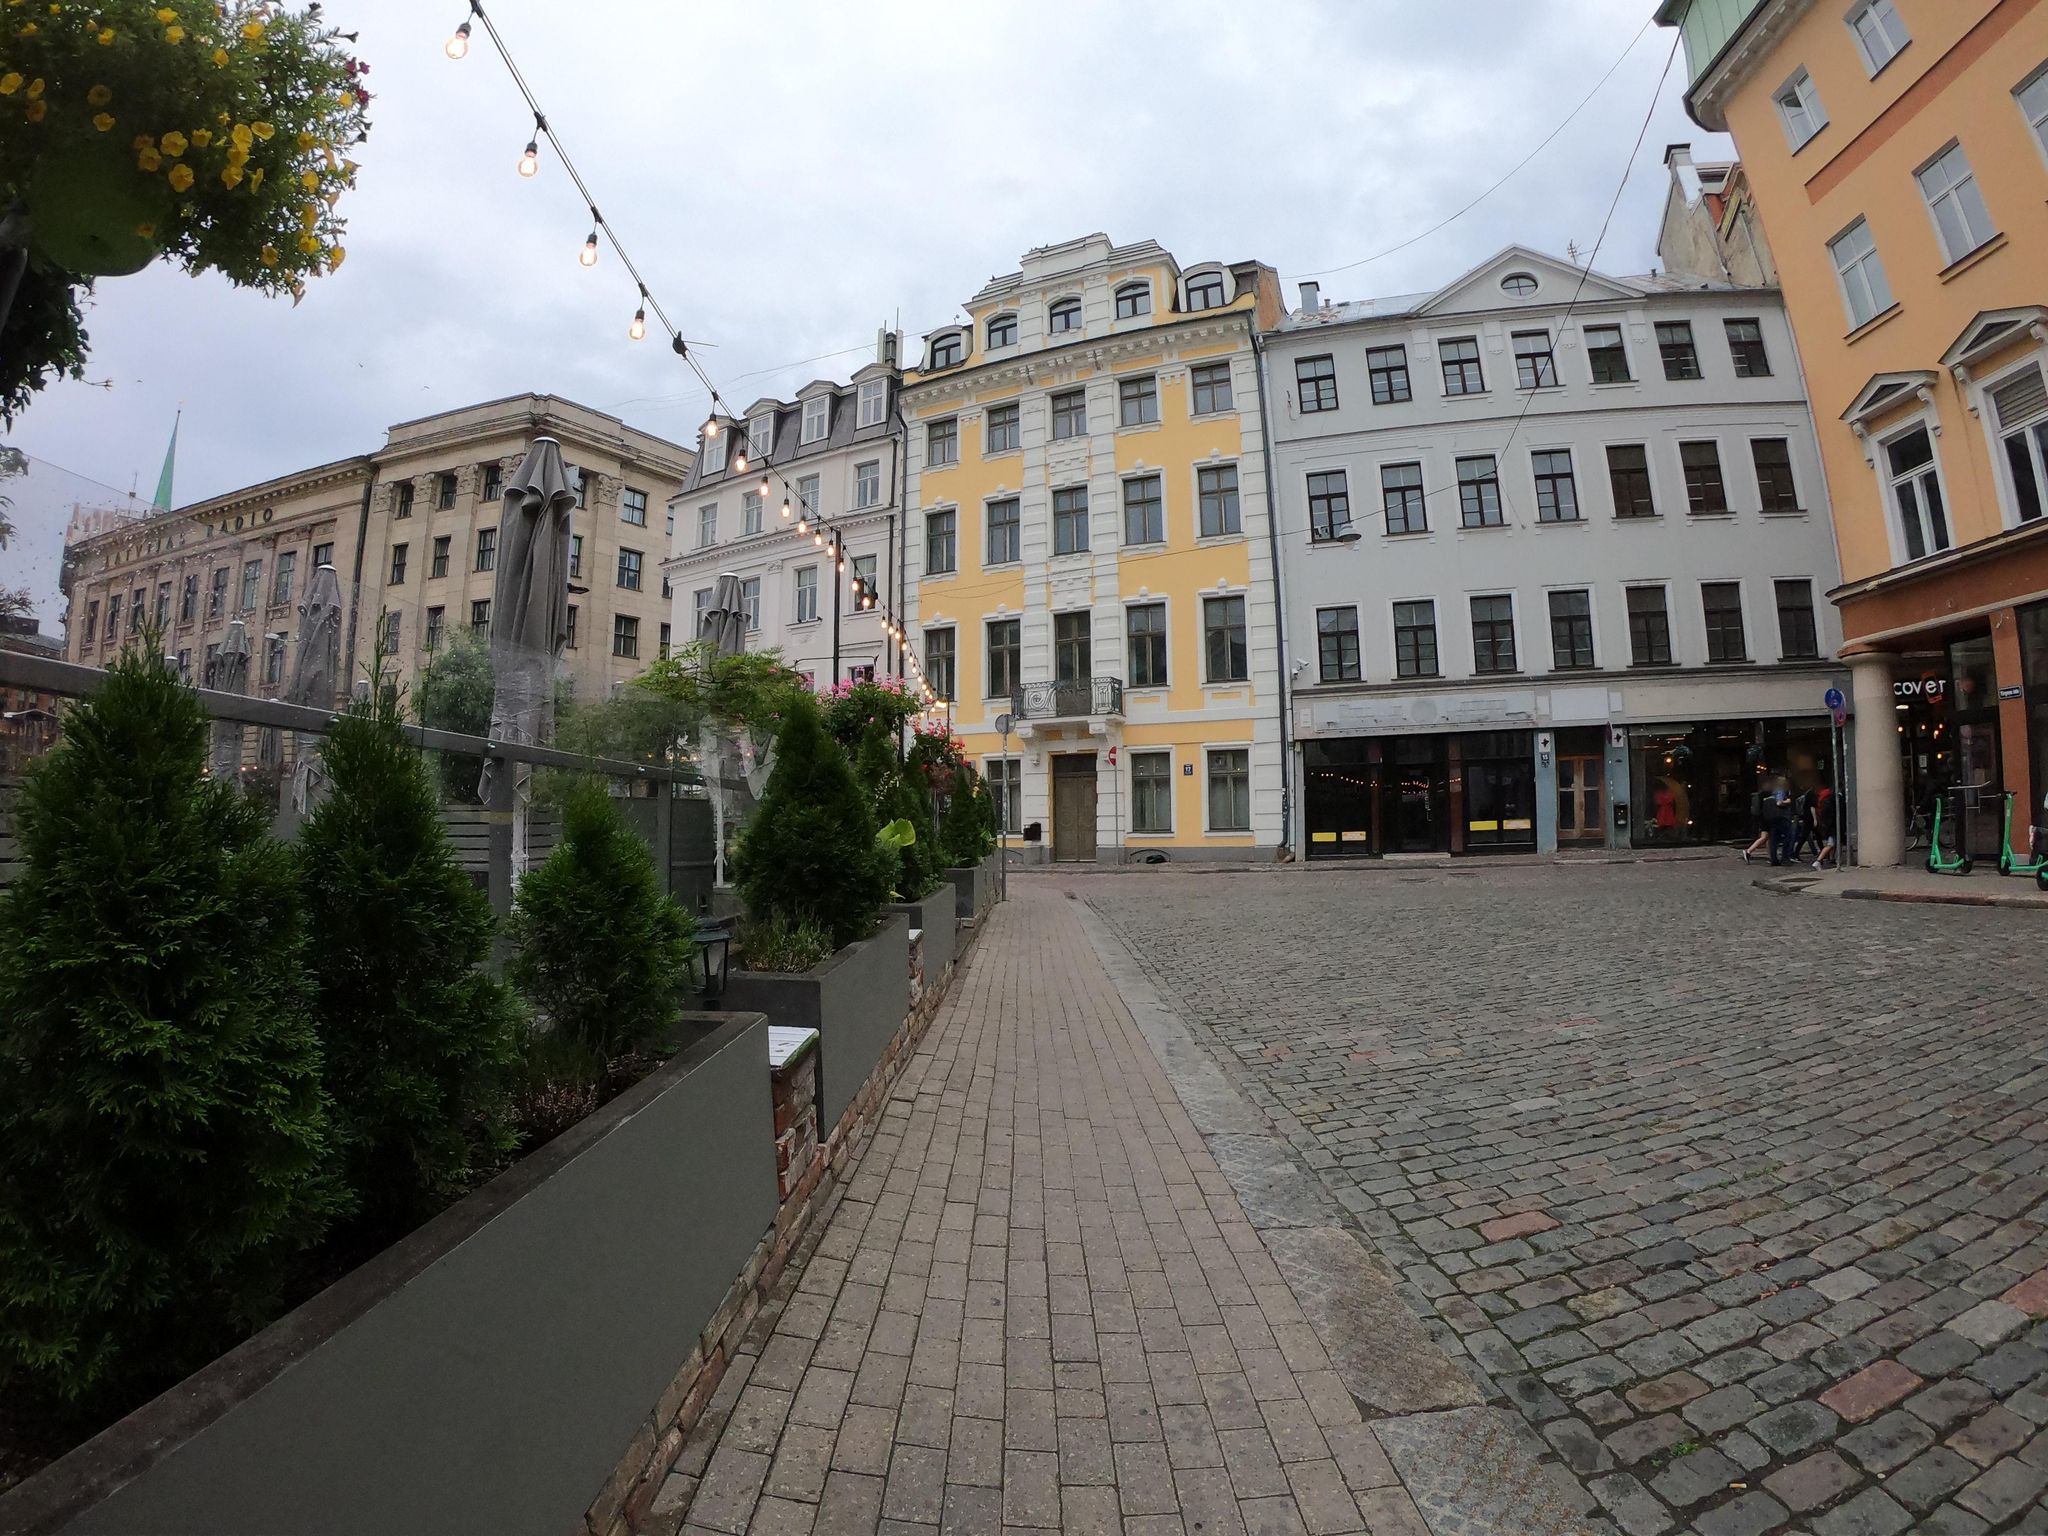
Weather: cloudy
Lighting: day
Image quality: good
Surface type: walking surface
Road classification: pedestrian, living_street
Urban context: urban centre
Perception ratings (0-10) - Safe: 8.61, Lively: 7.93, Beautiful: 8.76, Boring: 2.39, Depressing: 4.24, Wealthy: 9.57